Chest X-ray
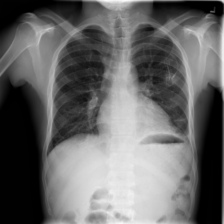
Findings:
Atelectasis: negative
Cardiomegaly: negative
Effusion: negative
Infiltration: positive
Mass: negative
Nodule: negative
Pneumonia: negative
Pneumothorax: negative
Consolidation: negative
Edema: negative
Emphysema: negative
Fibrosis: negative
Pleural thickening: negative
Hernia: negative